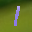
Label: 1